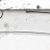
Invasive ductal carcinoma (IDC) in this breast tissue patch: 0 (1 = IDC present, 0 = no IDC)